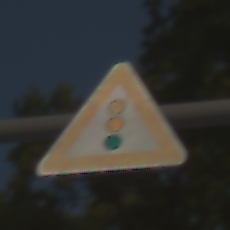
Verkehrszeichen: Lichtzeichenanlage
Umgebung: Outdoor, Suburban
Tageszeit: MorningAfternoon
Wetter: Clear
Licht: Natural
Jahreszeit: NotSpecified
Kontrast: HighContrast